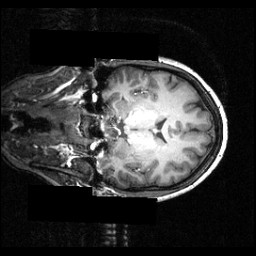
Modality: T1w
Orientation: coronal
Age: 24
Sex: female
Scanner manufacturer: siemens
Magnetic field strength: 3.951 T
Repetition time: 1.5 s
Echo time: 0.00335 s